Field crop: maize
Growth stage: 2
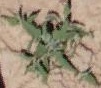
Species: atriplex